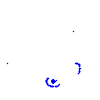
Particle: pion